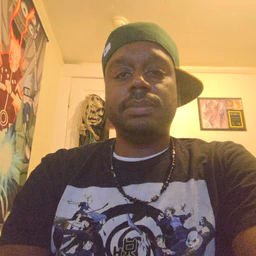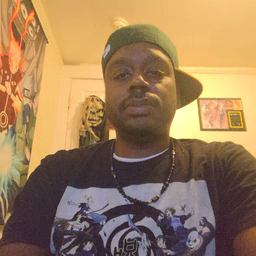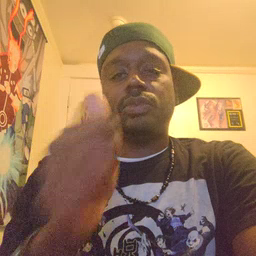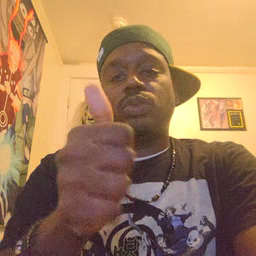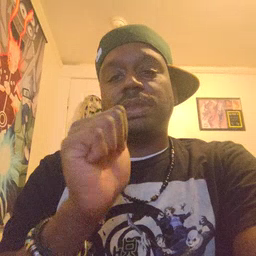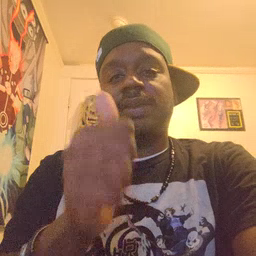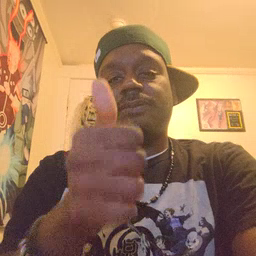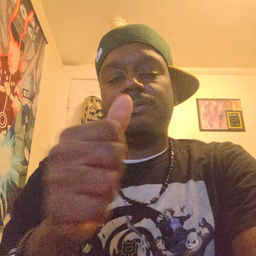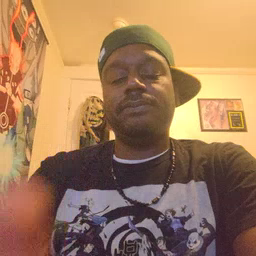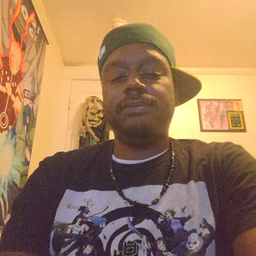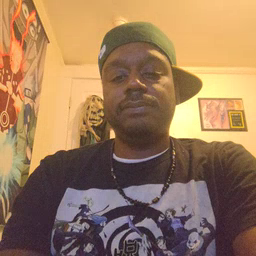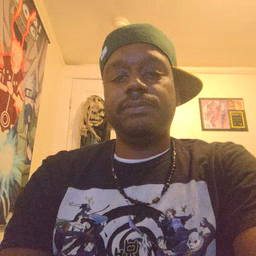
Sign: yourself